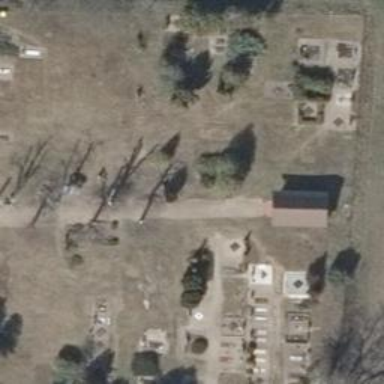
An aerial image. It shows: Cemetery.